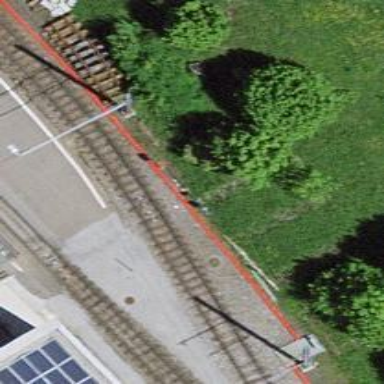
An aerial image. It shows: Stop position for public transport at railway stop.